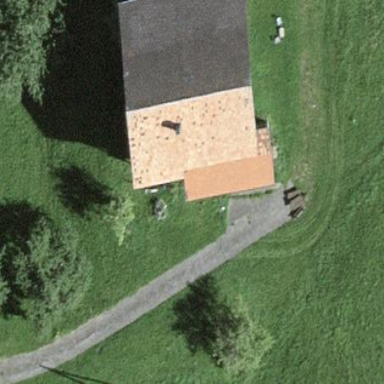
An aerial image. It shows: Farm building.